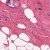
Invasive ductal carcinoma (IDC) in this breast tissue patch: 0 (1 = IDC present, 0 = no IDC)